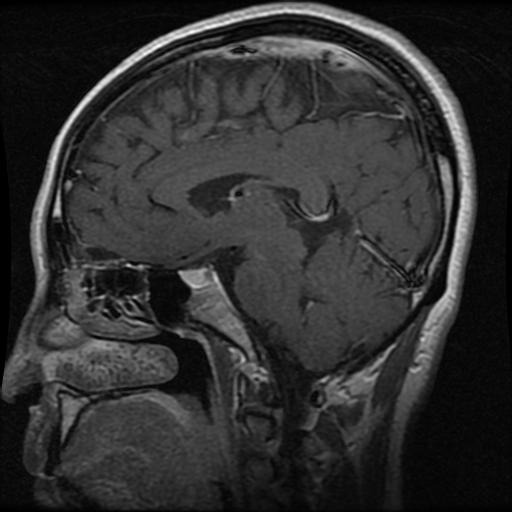
Label: pituitary